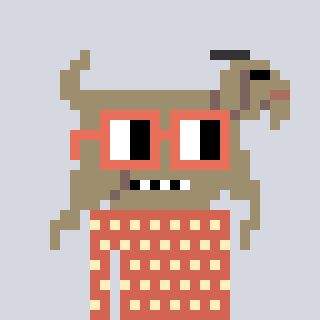
a pixel art character with square orange glasses, a goat-shaped head and a peachy-colored body on a cool background